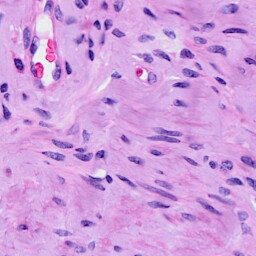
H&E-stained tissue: Cervix